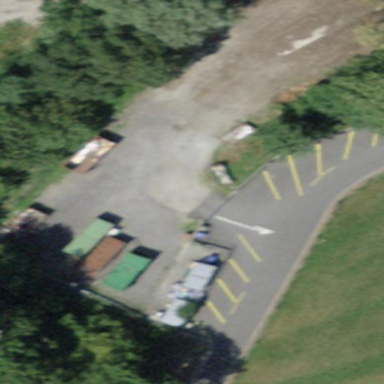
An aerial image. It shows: Waste transfer station.